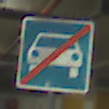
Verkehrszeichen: EndeKraftfahrstrasse
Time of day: NotSpecified
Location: Indoor (Special)
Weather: NotSpecified
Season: NotSpecified
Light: Artificial